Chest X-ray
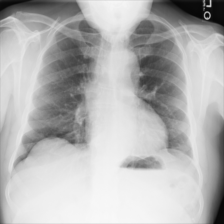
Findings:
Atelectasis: negative
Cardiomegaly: negative
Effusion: negative
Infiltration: negative
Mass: negative
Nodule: negative
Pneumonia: negative
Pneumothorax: negative
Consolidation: negative
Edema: negative
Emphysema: negative
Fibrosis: negative
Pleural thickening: negative
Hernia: negative